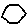
Label: hexagon